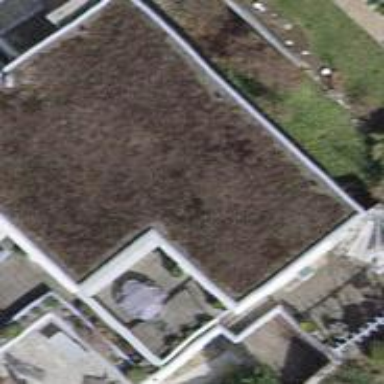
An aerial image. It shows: Terrace building.